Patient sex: F
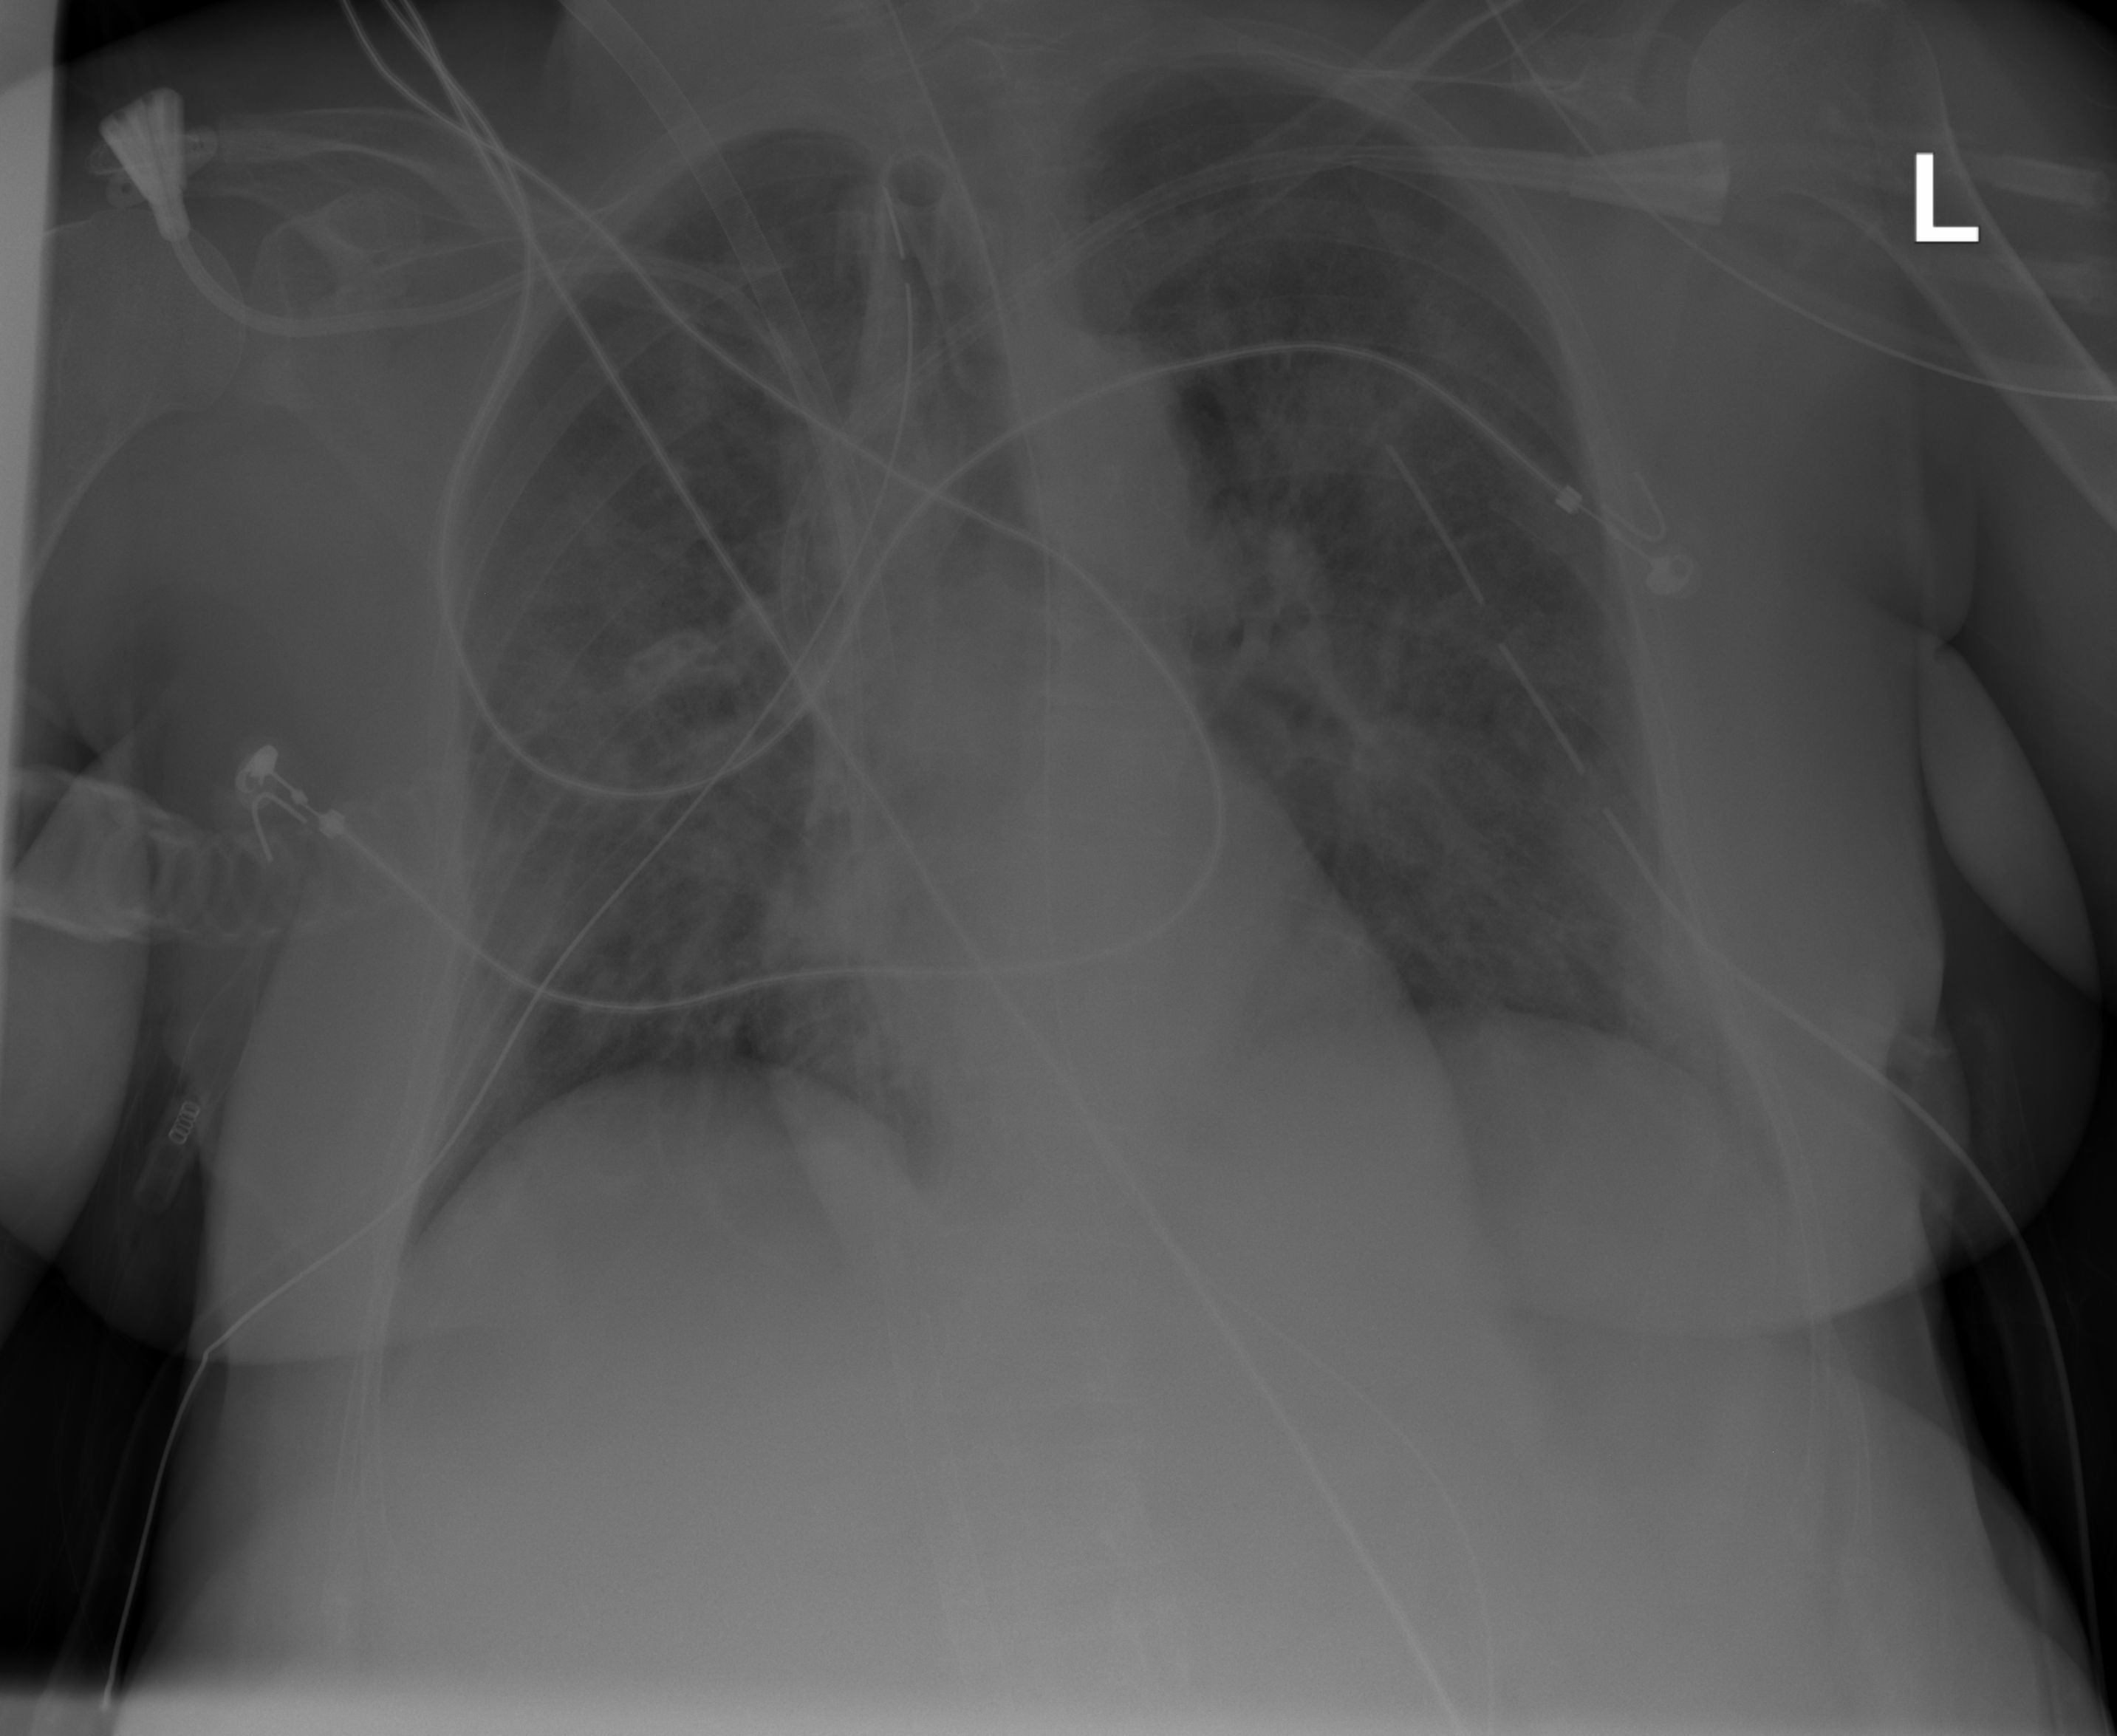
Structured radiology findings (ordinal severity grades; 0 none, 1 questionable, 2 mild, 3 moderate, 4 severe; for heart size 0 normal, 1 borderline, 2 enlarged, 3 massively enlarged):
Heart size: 0
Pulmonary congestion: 2
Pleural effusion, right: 2
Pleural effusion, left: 1
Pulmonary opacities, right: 0
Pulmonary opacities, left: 0
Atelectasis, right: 2
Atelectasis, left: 2